Question: I have this code in my javascript section
'''
function abc() {
return (confirm("Are you sure you want to delete this from your list?"));
}
'''
I have this code at my code behind
'''
btn_CallAbc.Attributes["onclick"] = "return abc();"
'''
But pop up message truncated when I click on the button as picture below.
[
Any idea how to solve it?
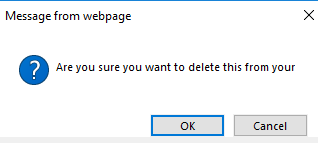
Answer: After trial and error with dlatikay for some time, he asked what is my screen resolution and font scaling, any non-standard graphics settings in Windows or in the browser advanced options.
I check my font and scaling % which is set to 125%. Pop up display full message after set it to 100%